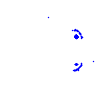
Particle: pion